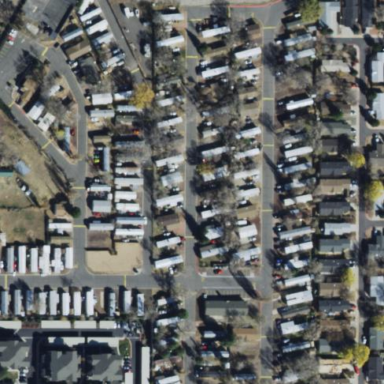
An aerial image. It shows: Residential area known as trailer park.